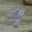
Label: 9